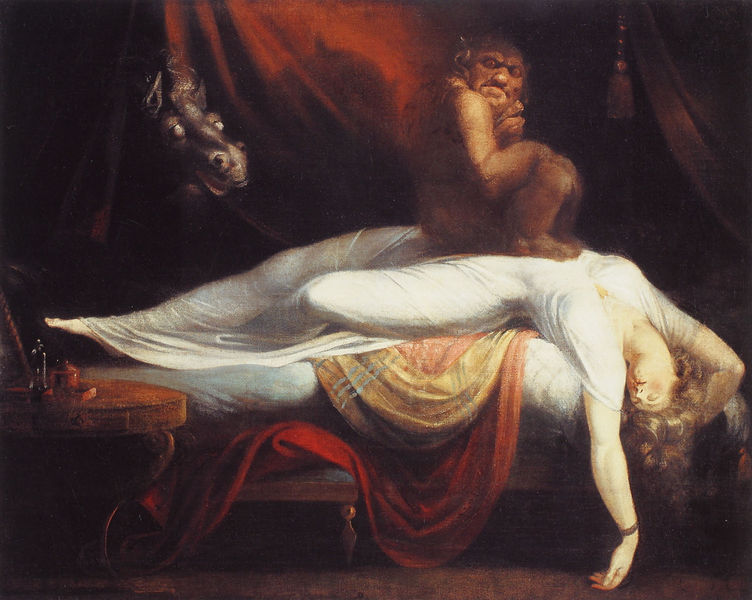
Titel: Der Nachtmahr
Künstler: Johann Heinrich Füssli
Institution: Detroit, The detroit Institute of Arts
Schlagwörter: gemälde, hand, kopf, mann, weiß, brust, frau, haar, kleid, tisch, rot, blond, arm, mord, tod, tot, vorhang, tücher, esel, pferd, pferde, affe, bett, schublade, traum, allegorie, dämon, armband, albtraum, teufel, tuck, alb, gift, vorhandg, affeweiß